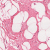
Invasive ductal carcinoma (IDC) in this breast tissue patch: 0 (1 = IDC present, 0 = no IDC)